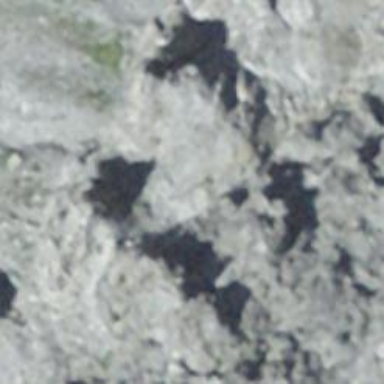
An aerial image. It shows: Cliff in nature.